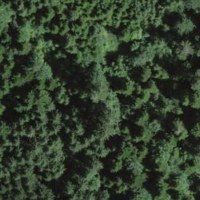
EUNIS habitat code: 43
Species observed at this site:
Geranium robertianum
Lamium galeobdolon
Geum rivale